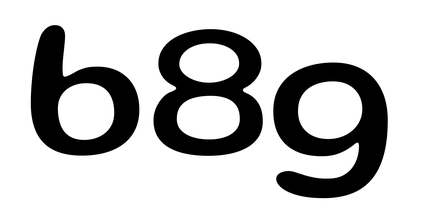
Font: Gluten_Regular